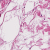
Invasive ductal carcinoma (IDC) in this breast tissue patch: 1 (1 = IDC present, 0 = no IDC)